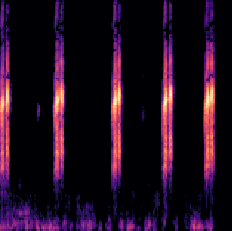
Sound class: Frog